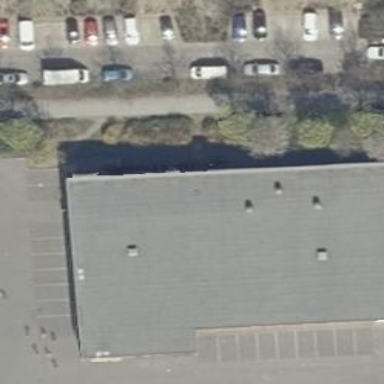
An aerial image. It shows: Flat-roofed retail building housing supermarket.